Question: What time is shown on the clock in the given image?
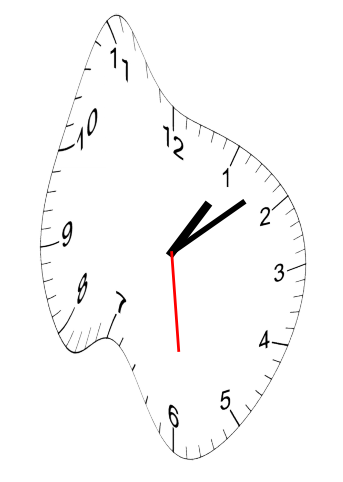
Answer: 01:08:29